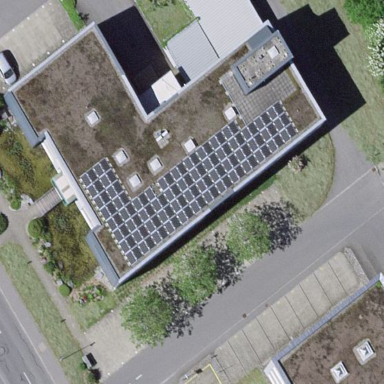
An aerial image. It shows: Building equipped with solar photovoltaic panel for generating electricity. The small installation is solar power generator.